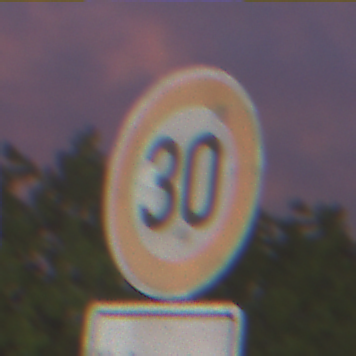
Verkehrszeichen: Geschwindigkeit30
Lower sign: HinweisDurchVerbaleAngabe9
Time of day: SunriseSunset
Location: Outdoor (Urban)
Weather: PartlyCloudy
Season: NotSpecified
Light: Artificial